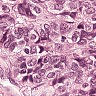
Metastatic tissue present: yes